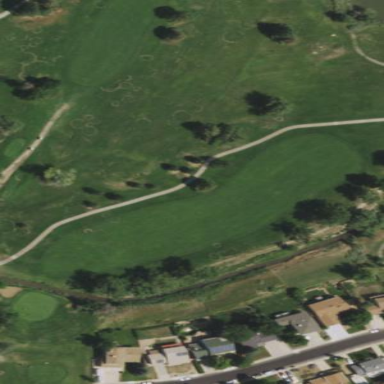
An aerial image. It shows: Grassy area designated as golf fairway.